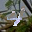
Label: 4